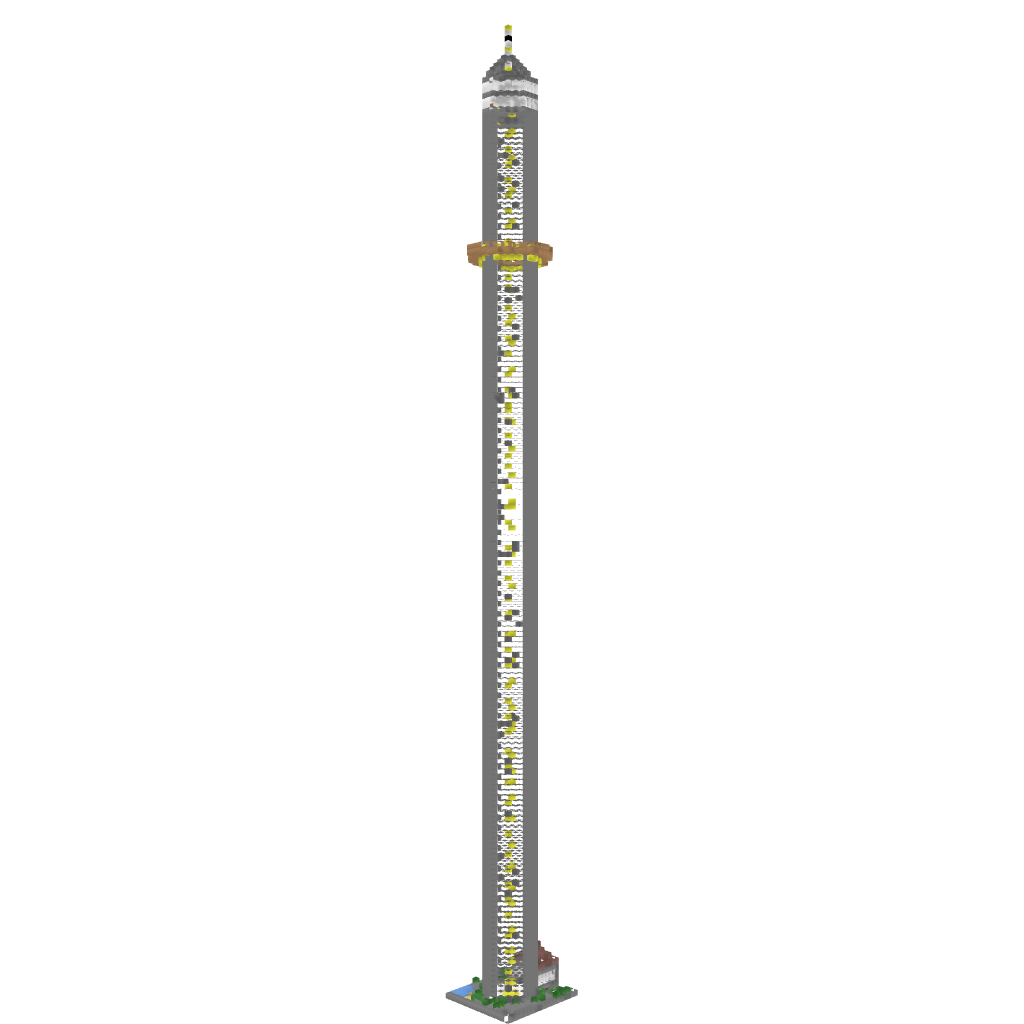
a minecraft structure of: Breeze Tower bad low quality